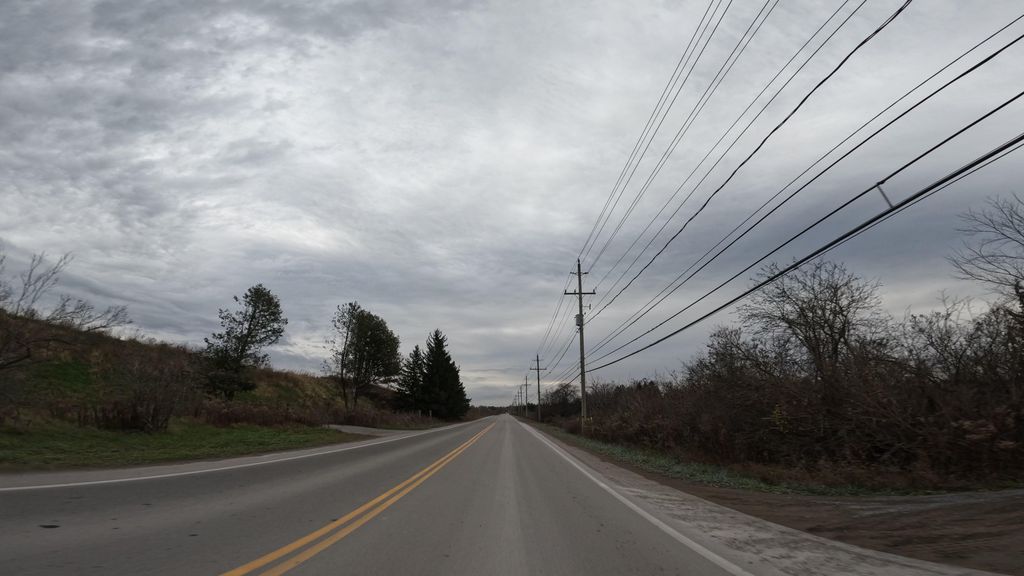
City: hamilton